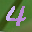
Label: 4